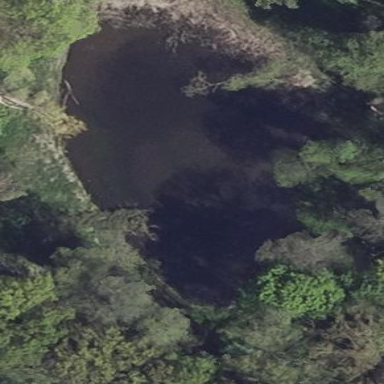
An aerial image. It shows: Peaceful pond surrounded by nature.